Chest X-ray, PA view. Patient: 65 years old, sex M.
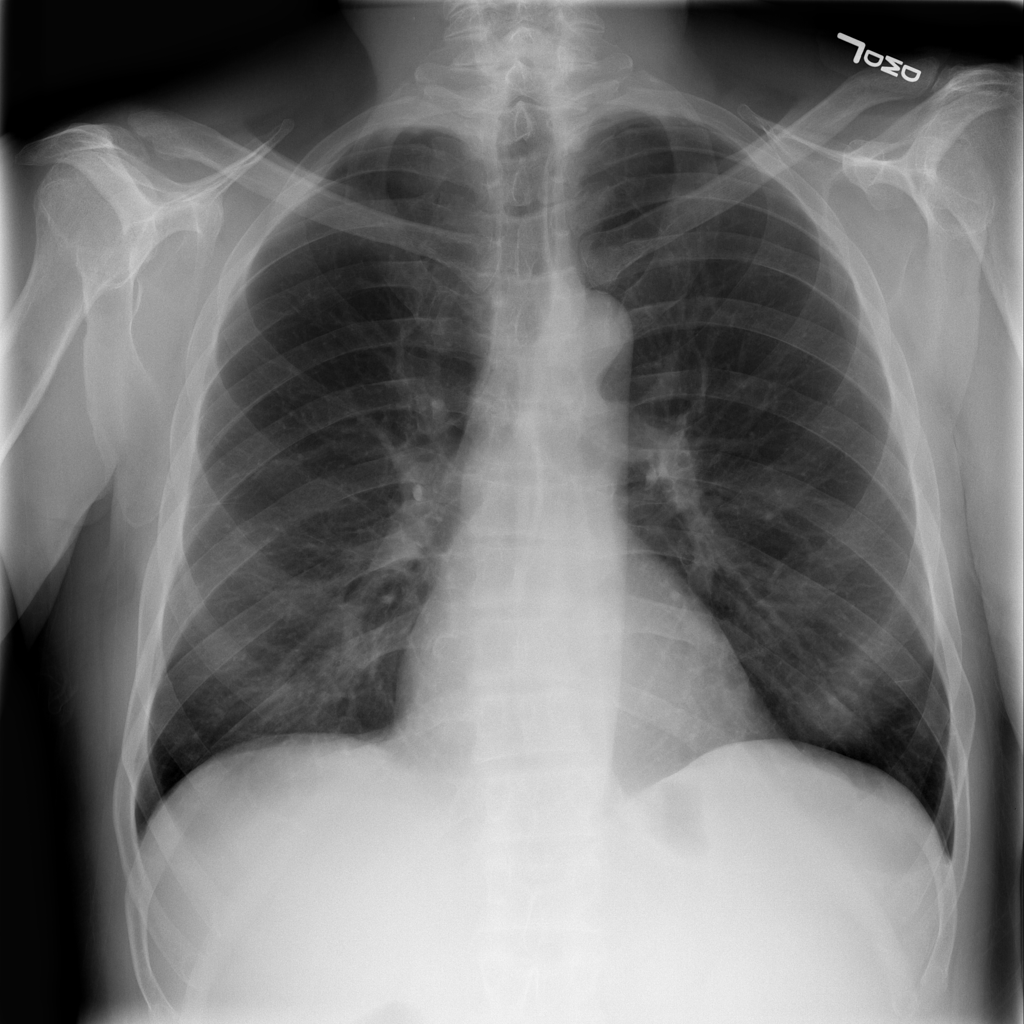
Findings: Infiltration